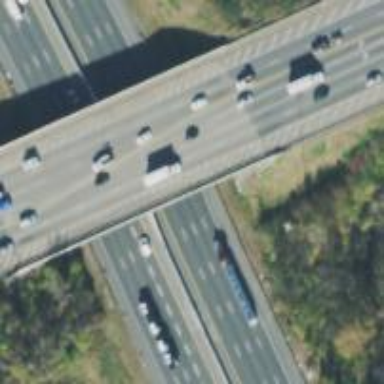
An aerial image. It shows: Primary highway with bridge.